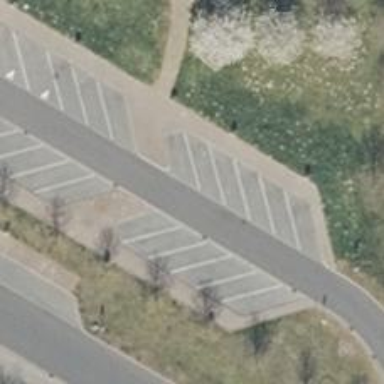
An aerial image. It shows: Parking area with surface.